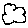
Label: cloud